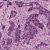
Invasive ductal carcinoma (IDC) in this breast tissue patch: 1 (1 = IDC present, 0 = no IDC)